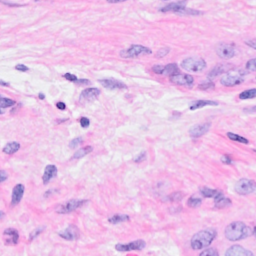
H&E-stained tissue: Breast